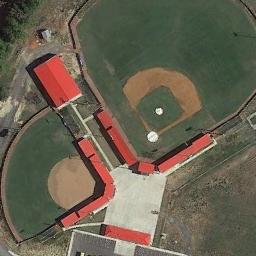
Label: baseball_diamond